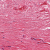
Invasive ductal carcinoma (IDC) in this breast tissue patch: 0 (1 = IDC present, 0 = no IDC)